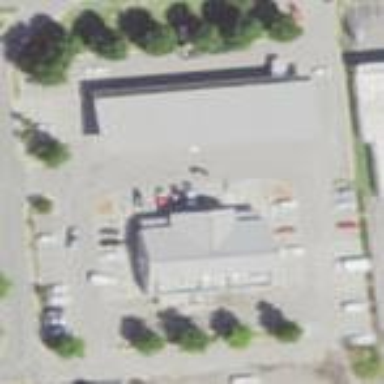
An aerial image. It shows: Retail area.